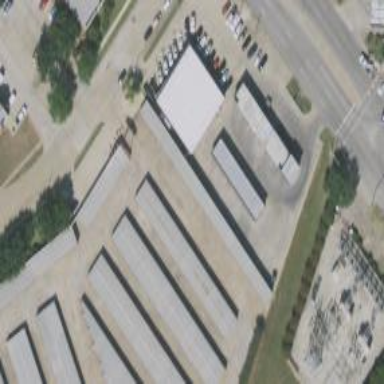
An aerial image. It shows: Warehouse building.